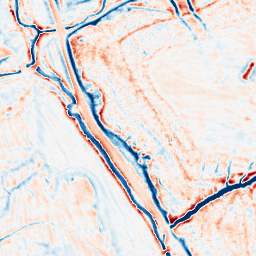
Category: edge_preserving
Decomposition family: bilateral
Decomposition parameters: d: 15
sigma_color: 25
sigma_space: 25
Upsampling method: sinc_hamming
Upsampling parameters: scale: 8
kernel_size: 16
Upsampling scale: 8